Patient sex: M
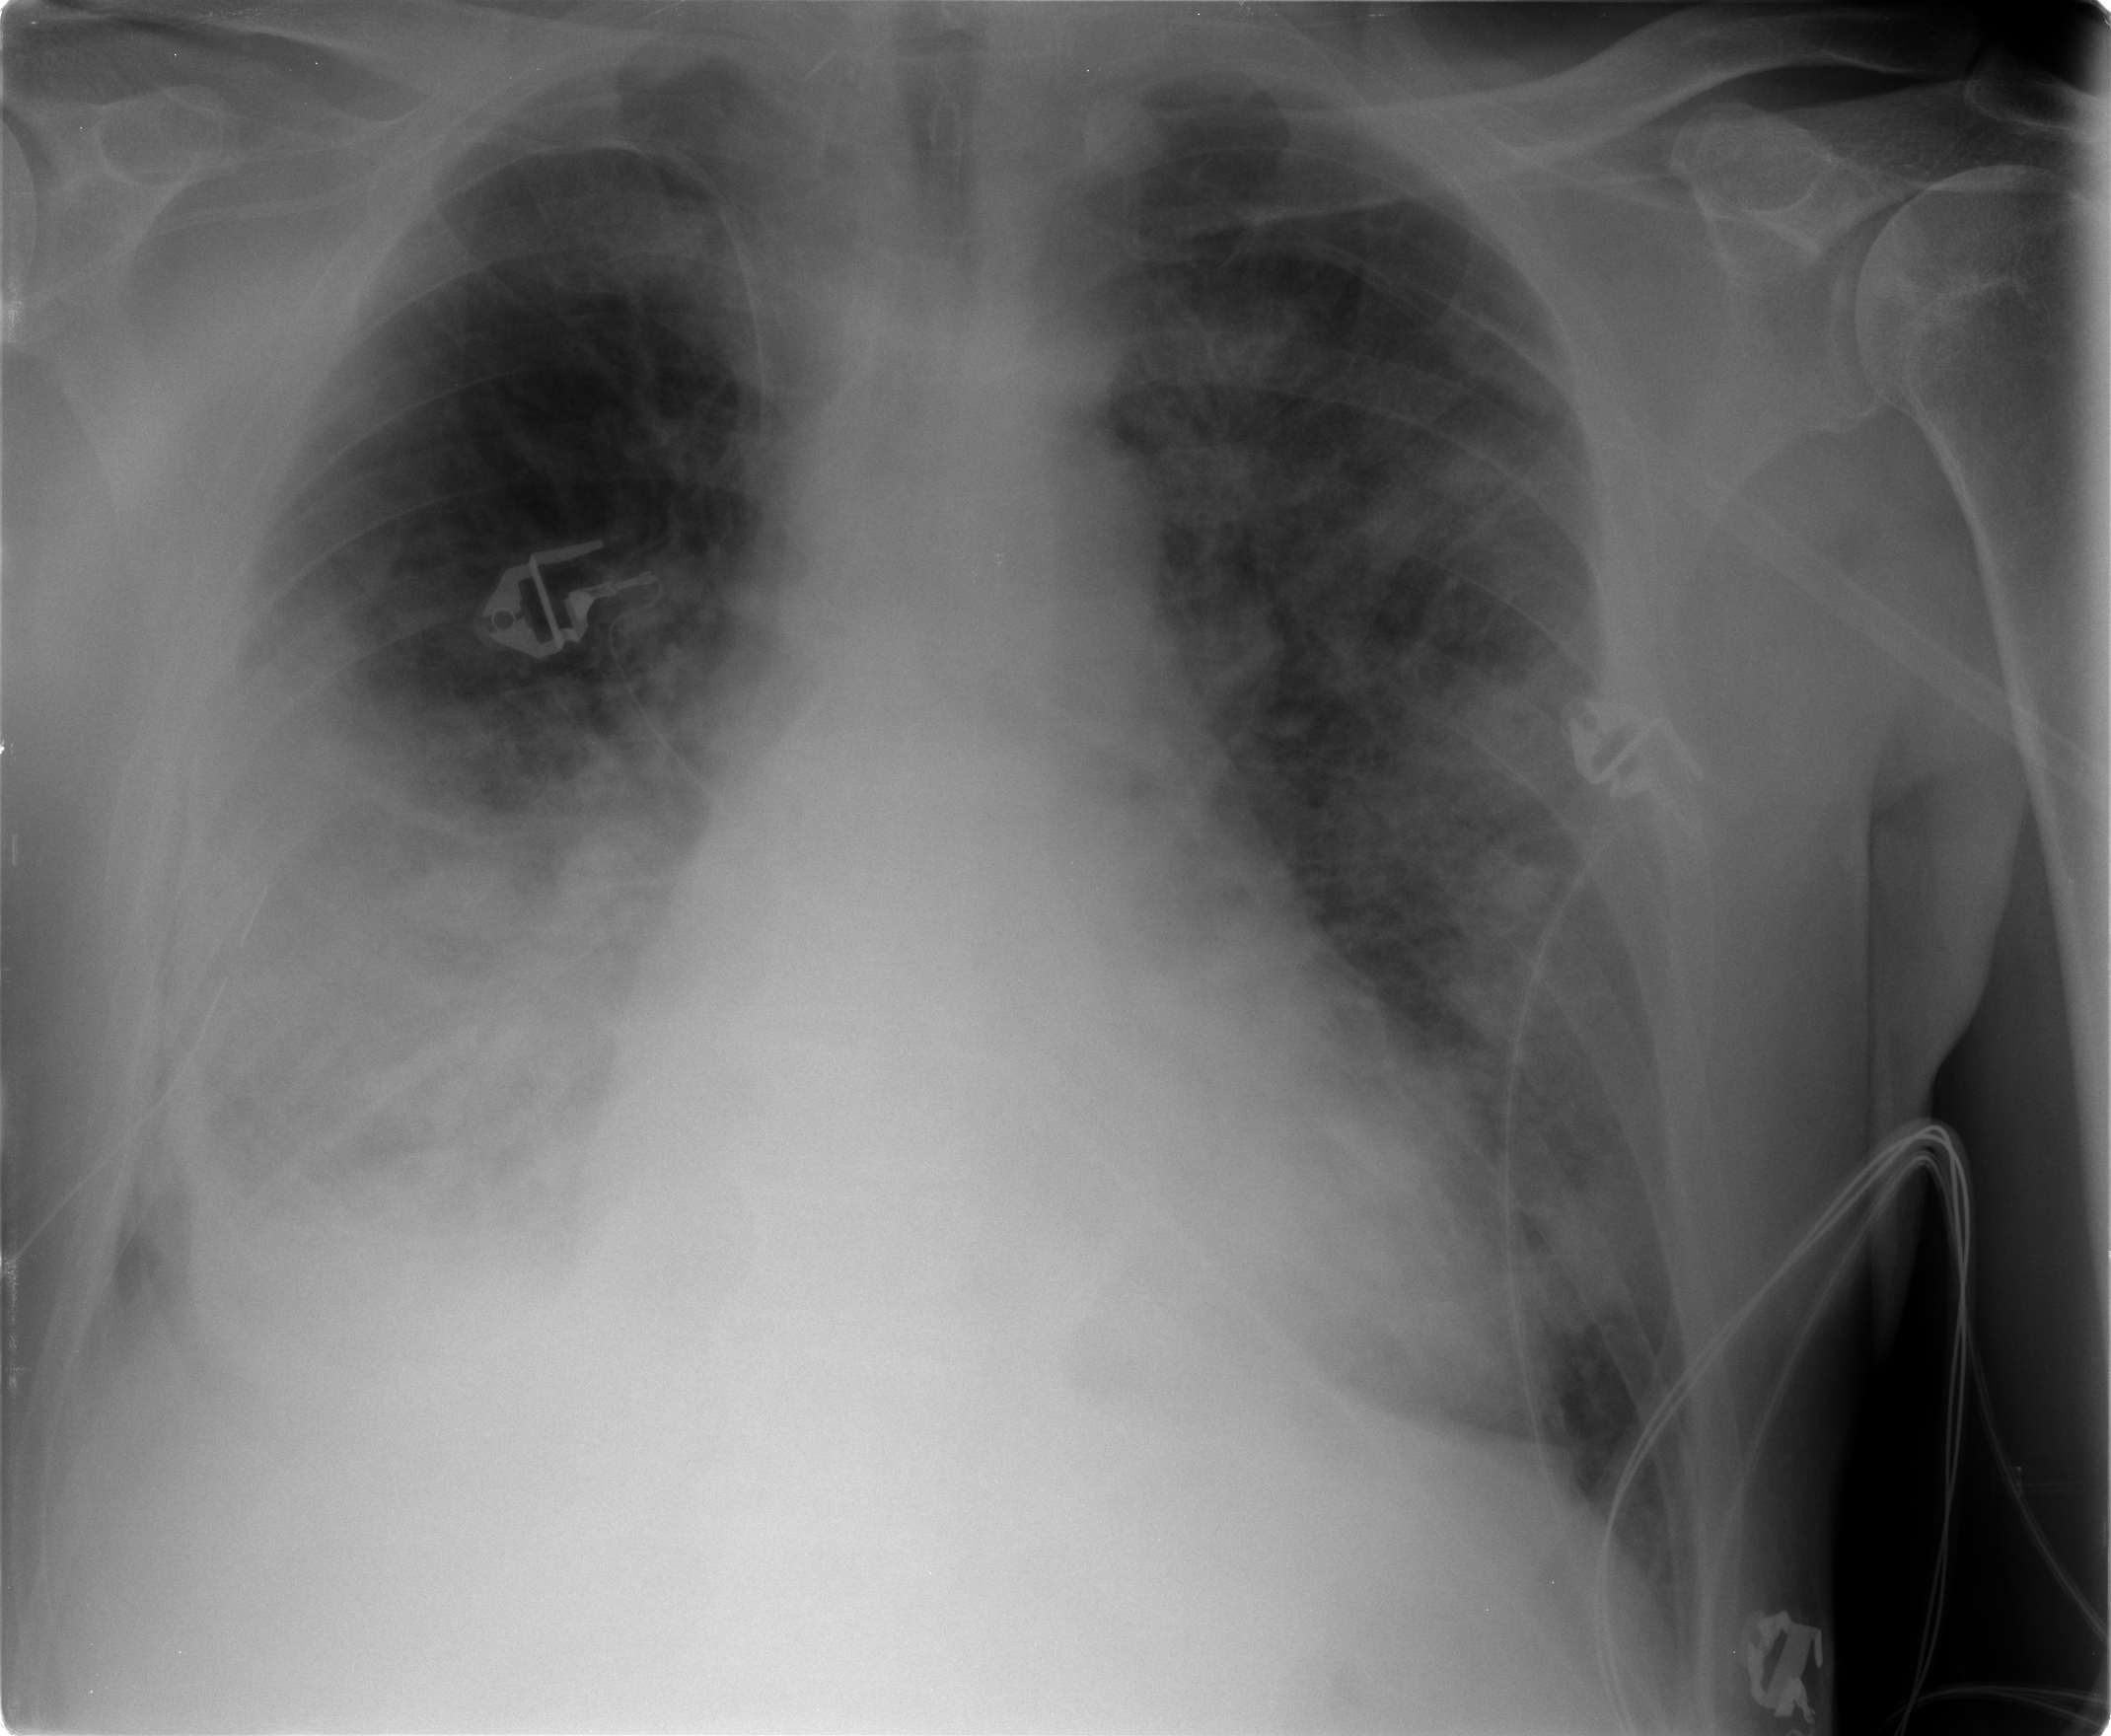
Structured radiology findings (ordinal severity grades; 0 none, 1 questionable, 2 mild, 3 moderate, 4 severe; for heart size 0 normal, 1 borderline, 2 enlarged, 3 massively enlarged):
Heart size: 2
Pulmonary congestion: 3
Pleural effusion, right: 2
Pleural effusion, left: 2
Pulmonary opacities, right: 3
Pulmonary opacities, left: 3
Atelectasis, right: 3
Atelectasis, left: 3